Question: how to get total along with the detail based on this query? It is similar to this but more complex. <URL>
'''
select
{
[Measures].[Promo sold value]
,[Measures].[Promo units]
,[Measures].[Promo baskets]
,[Measures].[Promo ATV]
,[Measures].[Promo AUT]
,[Measures].[Promo discount]
} ON COLUMNS
,
non empty
[Branch].[Branch].[Branch]
*[Branch].[Branch Code].[Branch Code]
*[Time].[Finacial year].[Finacial year]
*{
[Time].[Finacial week no].&[27]&[12]
,[Time].[Finacial week no].&[28]&[12]
,[Time].[Finacial week no].&[29]&[12]
,[Time].[Finacial week no].&[30]&[12]
,[Time].[Finacial week no].&[31]&[12]
}
*{
[Promotions].[Promotion].[a]
,[Promotions].[Promotion].[b]
}
on rows
from [Rmis]
'''

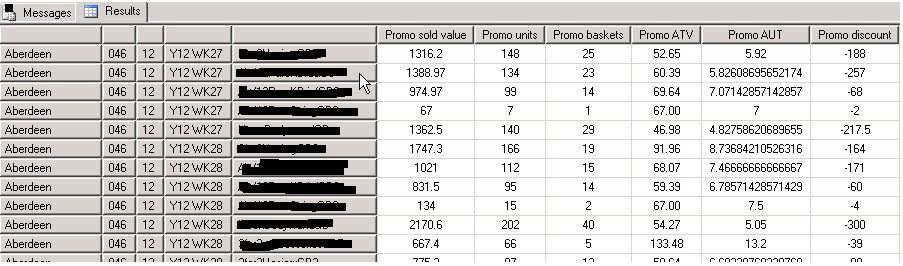
Answer: You can get that similar to the query referenced by you:
'''
WITH set [weeks] as
{
[Time].[Finacial week no].&[27]&[12]
,[Time].[Finacial week no].&[28]&[12]
,[Time].[Finacial week no].&[29]&[12]
,[Time].[Finacial week no].&[30]&[12]
,[Time].[Finacial week no].&[31]&[12]
}
set [promos] as
{
[Promotions].[Promotion].[a]
,[Promotions].[Promotion].[b]
}
member [Time].[Finacial week no].[Total] as
Aggregate([weeks])
member [Promotions].[Promotion].[Total] as
Aggregate([promos])
SELECT
{
[Measures].[Promo sold value]
,[Measures].[Promo units]
,[Measures].[Promo baskets]
,[Measures].[Promo ATV]
,[Measures].[Promo AUT]
,[Measures].[Promo discount]
} ON COLUMNS
,
non empty
{(
[Branch].[Branch].[All],
[Branch].[Branch Code].[All],
[Time].[Finacial year].[All],
[Time].[Finacial week no].[Total],
[Promotions].[Promotion].[Total]
)}
+
(
[Branch].[Branch].[Branch]
*[Branch].[Branch Code].[Branch Code]
*[Time].[Finacial year].[Finacial year]
*[weeks]
*[promos]
)
on rows
from [Rmis]
'''
Depending on your dimension configuration, you may have to adapt the names of the 'All' members.